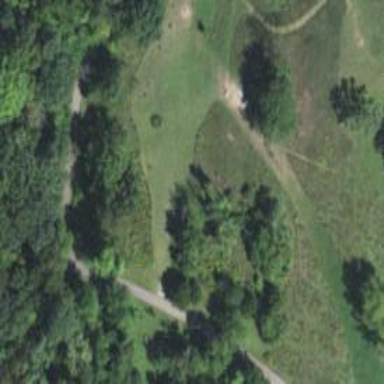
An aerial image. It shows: Disc golf tee area.